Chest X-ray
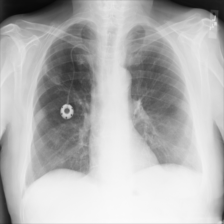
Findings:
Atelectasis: negative
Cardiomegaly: negative
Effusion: positive
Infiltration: negative
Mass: negative
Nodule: negative
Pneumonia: negative
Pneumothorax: negative
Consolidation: positive
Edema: negative
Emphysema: negative
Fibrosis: negative
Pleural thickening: negative
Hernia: negative